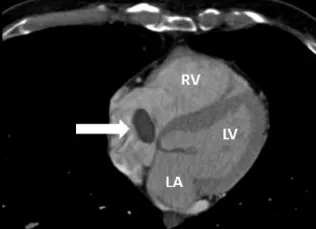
(B) Preoperative thoracic CT angiography showing the right atrial mass (arrow), right ventricle (RV), left atrium (LA), and left ventricle (LV).
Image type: radiology (ct)